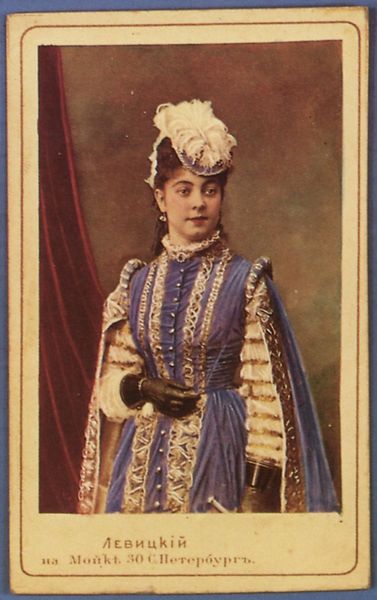
Titel: Opernsängerin, die am Großen Theater von St. Petersburg auftrat
Künstler: Russischer Photograph
Schlagwörter: blau, feder, hand, umhang, weiß, gelb, grün, ocker, ausschnitt, braun, elegant, frau, haar, handschuh, handschuhe, hintergrund, hut, kleid, mund, nase, ohrring, profil, schwarz, blick, dame, rot, rock, jung, wand, barock, bluse, falten, federn, gesicht, kragen, rahmen, samt, spitze, ärmel, bildnis, portrait, porträt, vorhang, gewand, haare, kostüm, reich, adel, ohrringe, oper, theater, frontal, lippen, perle, prinzessin, seide, reiterin, kopfbedeckung, taille, schrift, mieder, tüll, russland, farbe, barun, polster, karten, inschrift, verzierung, streifen, rüschen, knöpfe, kniestück, stola, foto, fotografie, photographie, koloriert, degen, kopfputz, fräulein, photo, tracht, karte, portät, blua, leder, griechisch, lederhandschuh, königin, samtvorhang, fürstin, zarin, postkarte, dreiviertelfigur, ohringe, stulpen, kopfschmuck, hofdame, details, osten, schauspielerin, studio, russisch, coloriert, sankt petersburg, gerte, reitgerte, schulterpolster, kyrillisch, angelika, fotogrfie, gräfin, roter vorhang, russin, aristrokratie, detailrecih, fiti, hancschug, hancschuh, handcoloriert, kaoptte, kniesstück, lewitzki, miss, monarchin, posträt, russische opernsängerin, tracjt